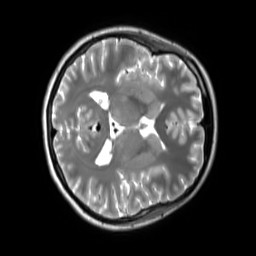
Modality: T2w
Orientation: axial
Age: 23
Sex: female
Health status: ill
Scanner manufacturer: siemens
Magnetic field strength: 3 T
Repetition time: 2.8 s
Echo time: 0.326 s